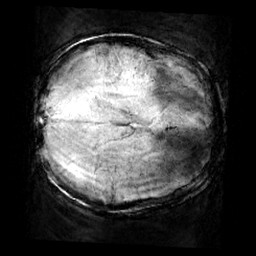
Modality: minIP
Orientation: axial
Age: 10
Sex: male
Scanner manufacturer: siemens
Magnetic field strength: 3 T
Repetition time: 0.027 s
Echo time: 0.02 s